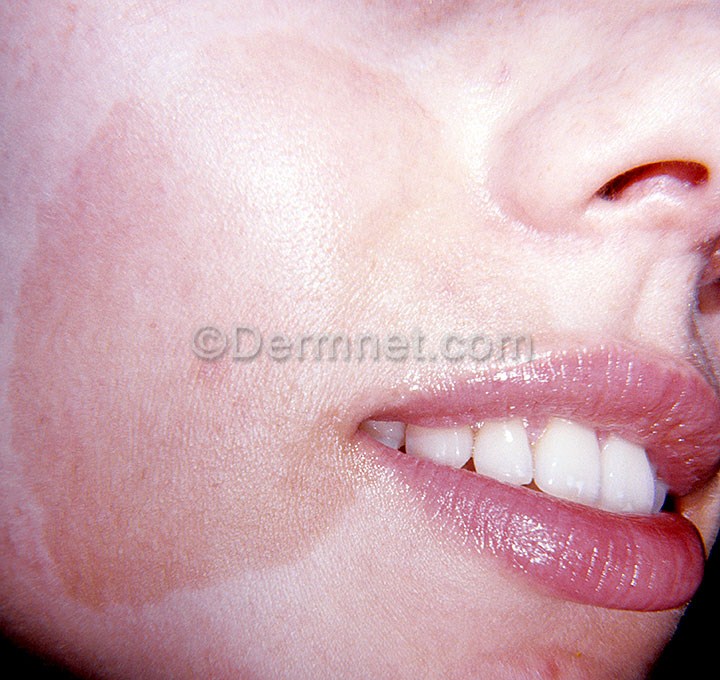
Disease: Systemic Disease